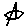
Label: star